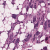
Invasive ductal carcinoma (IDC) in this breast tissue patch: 1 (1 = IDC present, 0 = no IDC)